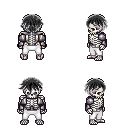
a pixel art fantasy rpg character, male body template, skeleton, steel arm armor, white pants, gray short bangs hairstyle, four views (front, back, left, right), 2x2 character sprite sheet, small pixel art, hard edges, no anti-aliasing